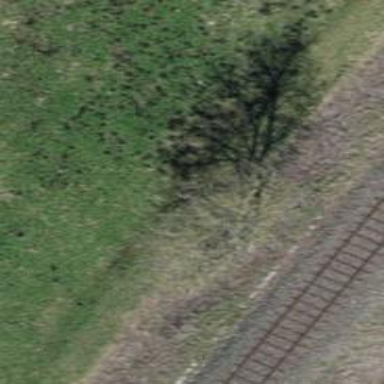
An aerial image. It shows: Track with grade 4 track type.